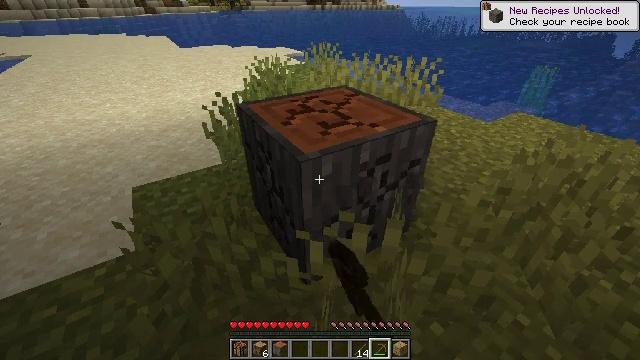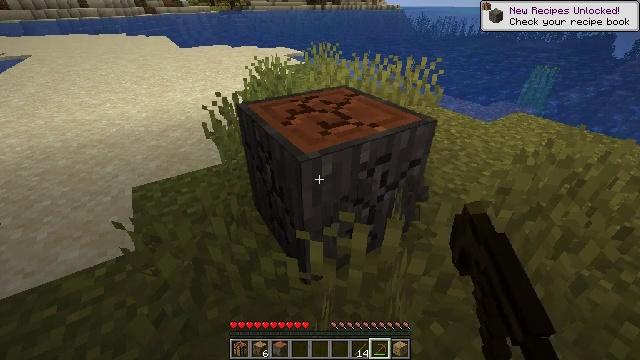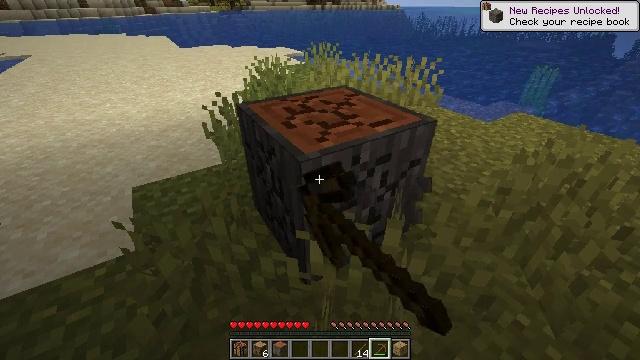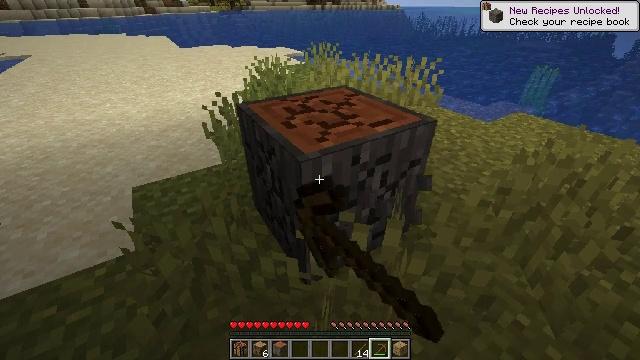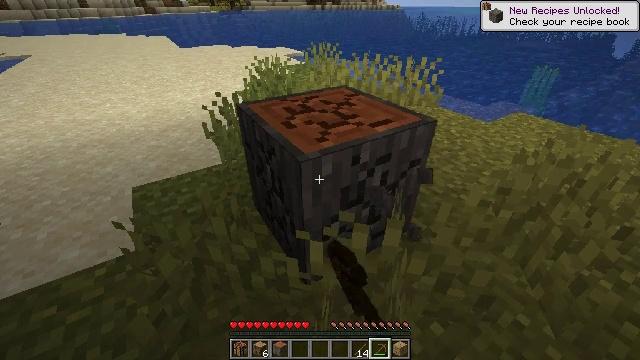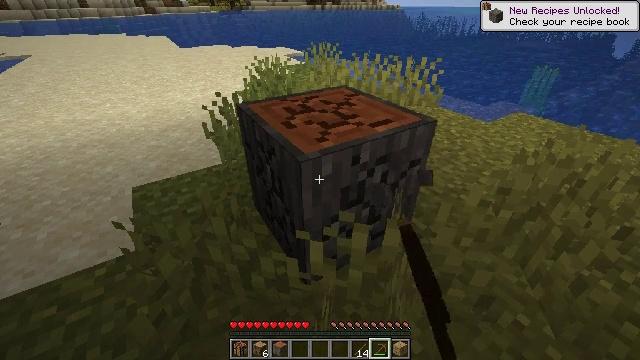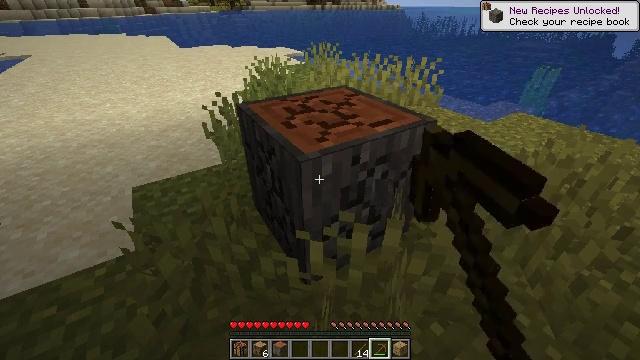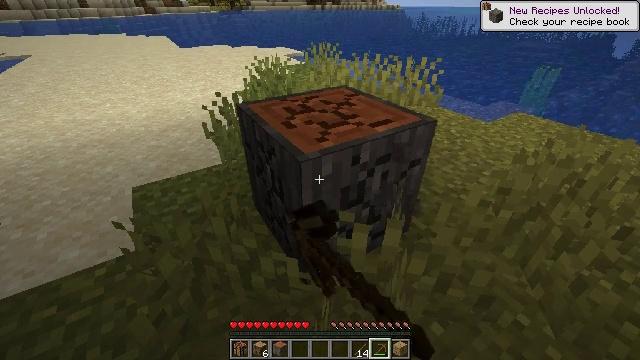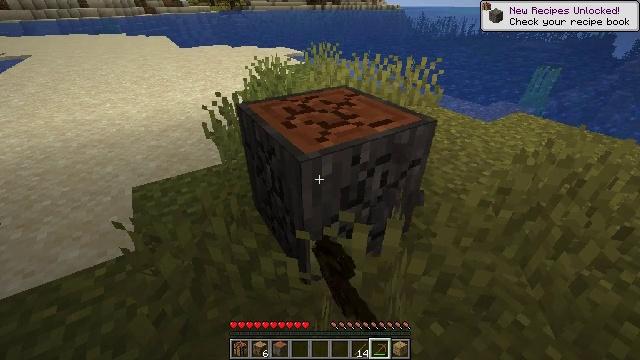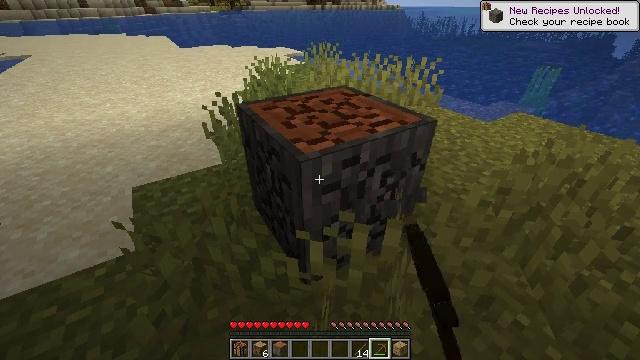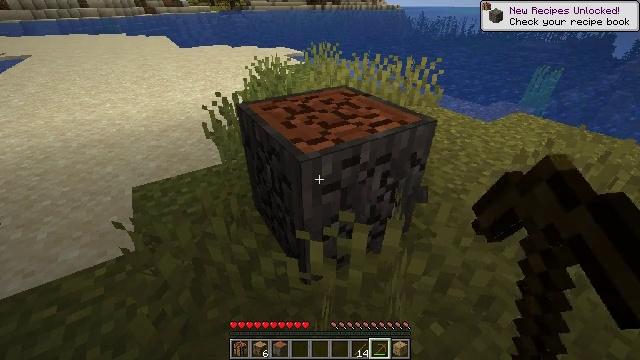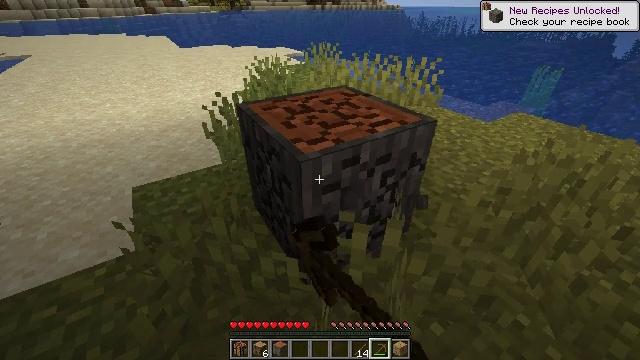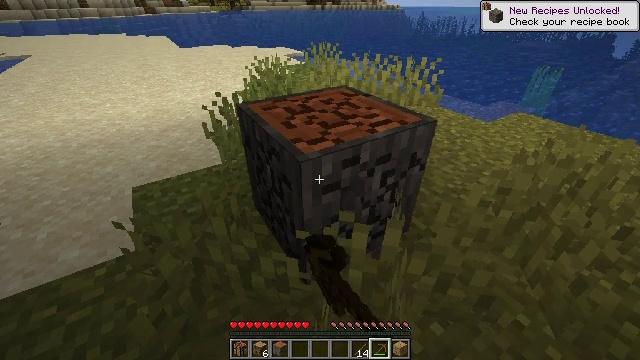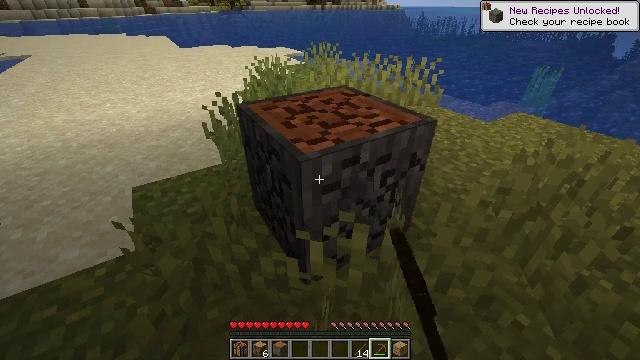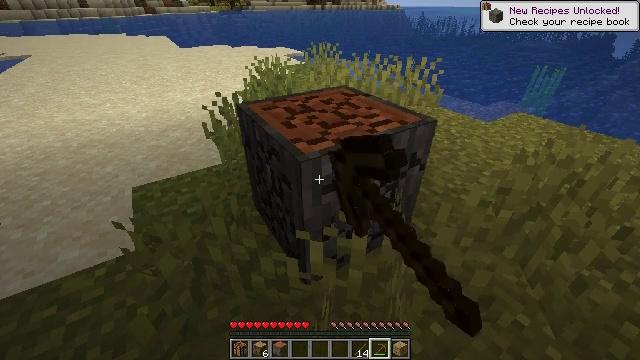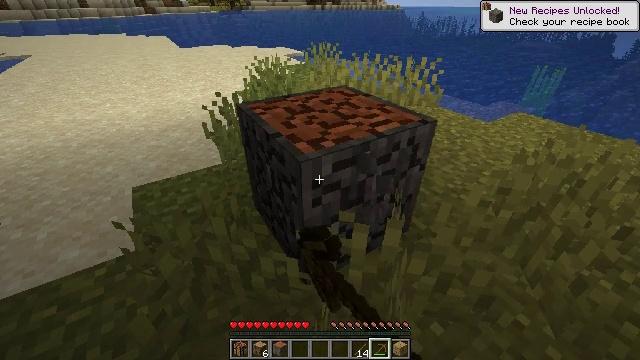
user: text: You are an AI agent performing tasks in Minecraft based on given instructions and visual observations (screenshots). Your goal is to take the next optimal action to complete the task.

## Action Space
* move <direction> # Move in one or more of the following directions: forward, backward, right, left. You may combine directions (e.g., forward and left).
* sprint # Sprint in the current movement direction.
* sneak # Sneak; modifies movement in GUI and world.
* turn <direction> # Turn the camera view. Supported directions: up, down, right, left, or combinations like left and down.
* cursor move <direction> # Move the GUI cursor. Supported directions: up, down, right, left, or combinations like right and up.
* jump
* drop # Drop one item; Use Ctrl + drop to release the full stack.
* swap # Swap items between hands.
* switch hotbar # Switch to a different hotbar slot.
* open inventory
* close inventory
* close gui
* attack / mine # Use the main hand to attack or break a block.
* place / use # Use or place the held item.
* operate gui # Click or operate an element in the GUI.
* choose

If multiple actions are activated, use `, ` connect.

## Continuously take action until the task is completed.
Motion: motion action
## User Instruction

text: Harvest the acacia log from the forest.
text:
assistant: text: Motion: attack / mine
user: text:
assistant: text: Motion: attack / mine
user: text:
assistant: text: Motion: attack / mine
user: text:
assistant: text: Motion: attack / mine
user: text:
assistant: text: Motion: attack / mine
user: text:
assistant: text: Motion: attack / mine
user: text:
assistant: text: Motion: attack / mine
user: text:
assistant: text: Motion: attack / mine
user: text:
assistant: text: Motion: attack / mine
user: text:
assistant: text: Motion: attack / mine
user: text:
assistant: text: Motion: attack / mine
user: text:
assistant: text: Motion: attack / mine
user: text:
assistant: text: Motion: attack / mine
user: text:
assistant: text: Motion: attack / mine
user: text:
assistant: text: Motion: attack / mine
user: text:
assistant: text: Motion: attack / mine
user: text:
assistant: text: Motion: attack / mine
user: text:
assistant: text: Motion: attack / mine
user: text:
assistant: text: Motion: attack / mine
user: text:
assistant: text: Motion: attack / mine
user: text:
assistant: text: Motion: attack / mine
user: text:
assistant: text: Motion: attack / mine
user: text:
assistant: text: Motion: attack / mine
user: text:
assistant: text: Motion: attack / mine
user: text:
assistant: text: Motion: attack / mine
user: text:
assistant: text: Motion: attack / mine
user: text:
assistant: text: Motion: attack / mine
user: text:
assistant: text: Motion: attack / mine
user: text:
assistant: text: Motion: turn up, attack / mine
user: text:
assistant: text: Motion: turn left and up